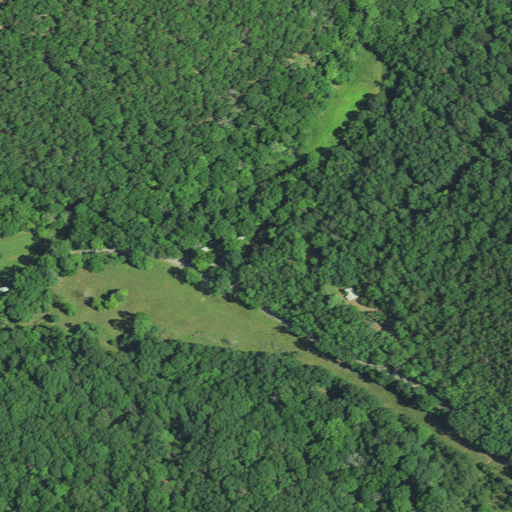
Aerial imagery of valley in West Virginia named Tom Williams Hollow containing deciduous forest, open development, pasture, and mixed forest